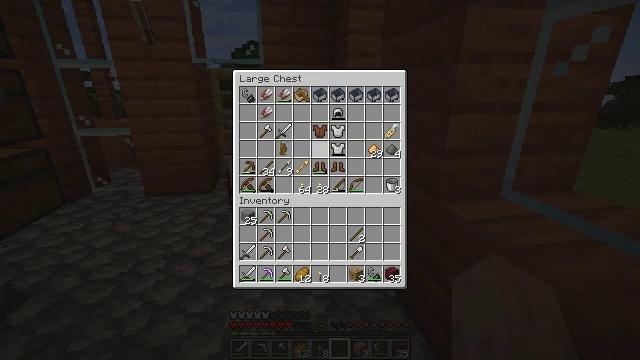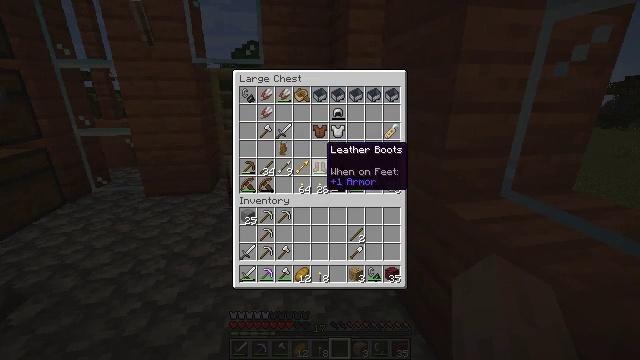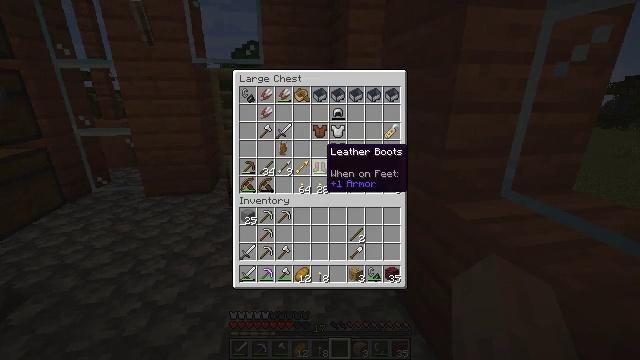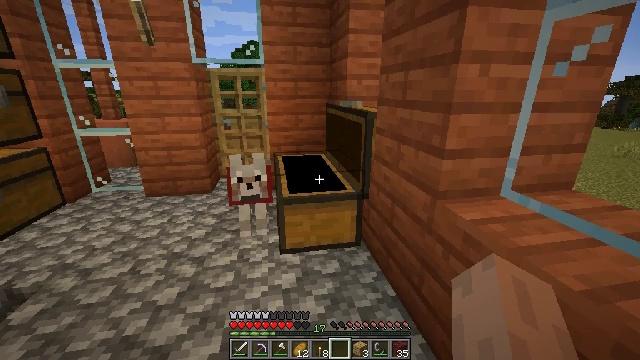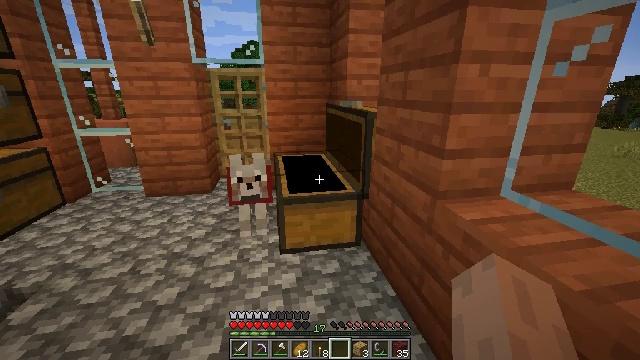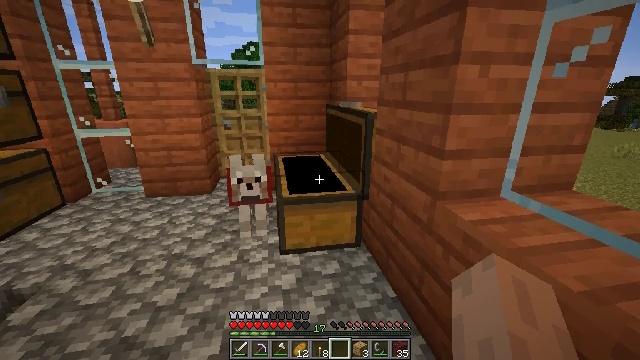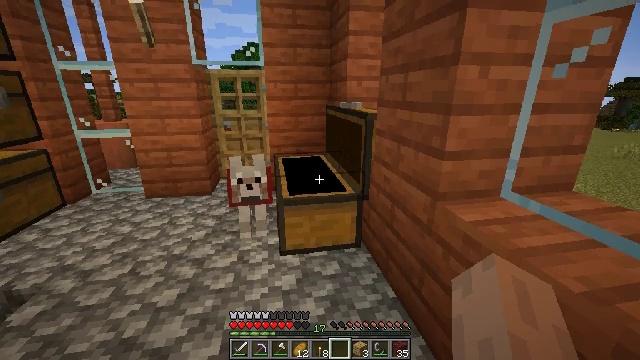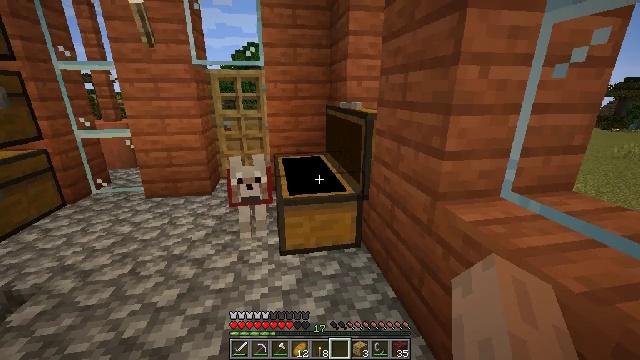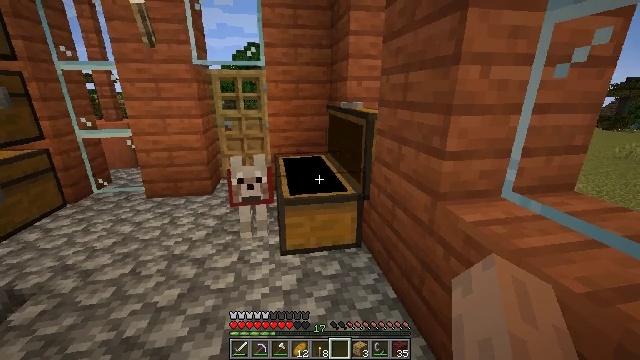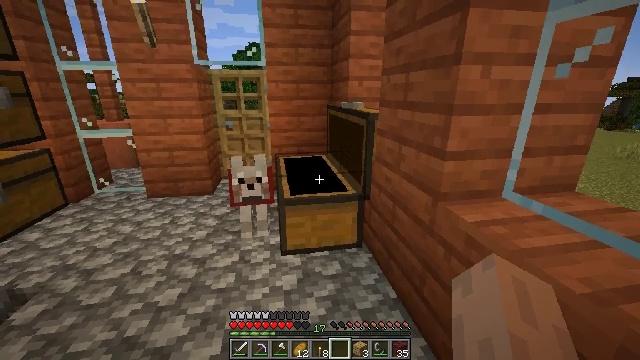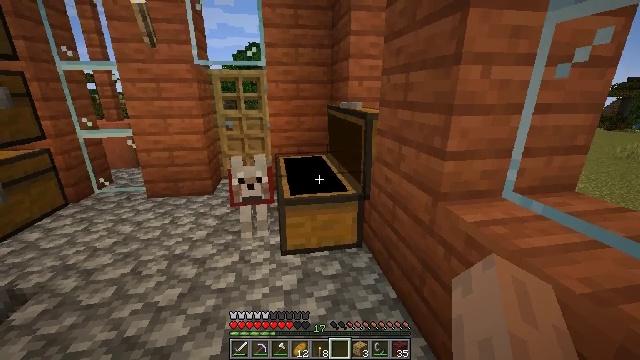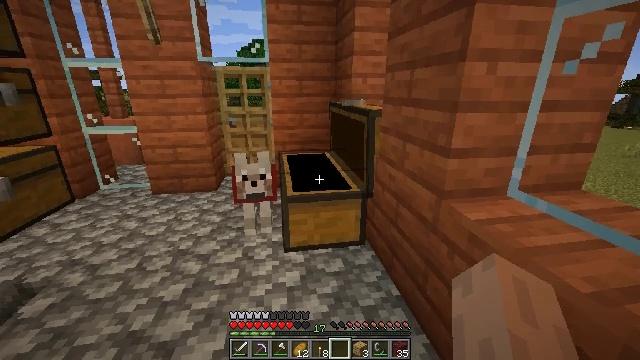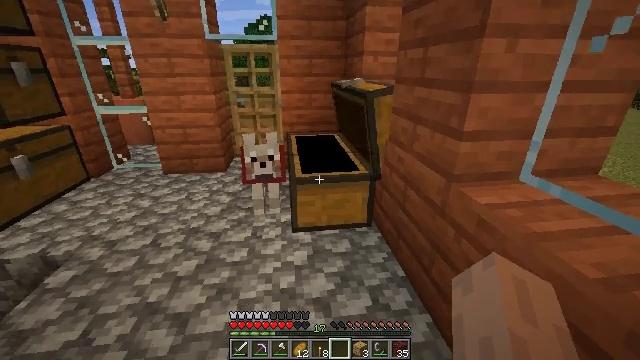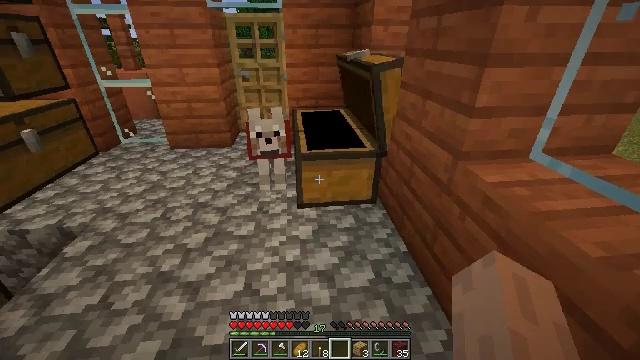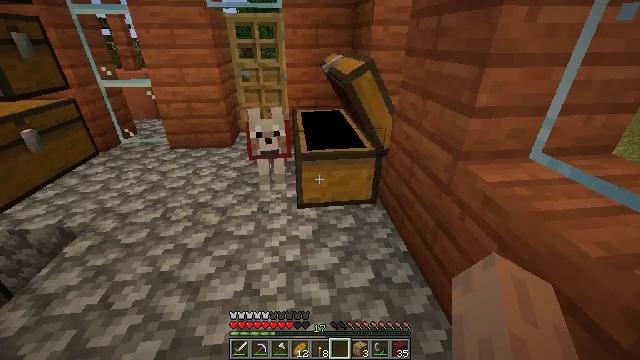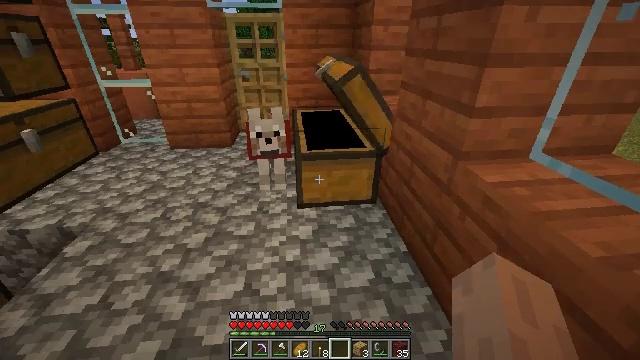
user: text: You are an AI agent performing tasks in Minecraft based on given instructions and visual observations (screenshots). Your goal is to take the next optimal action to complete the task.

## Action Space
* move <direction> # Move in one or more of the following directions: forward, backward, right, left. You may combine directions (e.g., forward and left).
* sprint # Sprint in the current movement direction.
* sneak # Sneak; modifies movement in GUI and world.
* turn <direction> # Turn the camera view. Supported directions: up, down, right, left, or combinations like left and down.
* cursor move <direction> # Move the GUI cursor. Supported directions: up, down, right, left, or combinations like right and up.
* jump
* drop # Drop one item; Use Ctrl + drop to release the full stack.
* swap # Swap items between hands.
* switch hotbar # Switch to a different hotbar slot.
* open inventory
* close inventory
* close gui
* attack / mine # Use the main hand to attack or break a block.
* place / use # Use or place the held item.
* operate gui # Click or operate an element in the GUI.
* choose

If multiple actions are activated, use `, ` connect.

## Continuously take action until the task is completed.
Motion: motion action
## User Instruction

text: Make a glowstone using four glowstone dust.
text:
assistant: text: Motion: no_op
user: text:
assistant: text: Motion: no_op
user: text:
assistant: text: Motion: no_op
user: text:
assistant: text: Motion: close gui
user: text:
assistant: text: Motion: no_op
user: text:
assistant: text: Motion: no_op
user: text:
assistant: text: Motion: no_op
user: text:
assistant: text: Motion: no_op
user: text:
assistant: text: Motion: no_op
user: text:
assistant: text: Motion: no_op
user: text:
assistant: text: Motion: no_op
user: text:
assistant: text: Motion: turn left and down
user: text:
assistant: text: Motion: turn left and down
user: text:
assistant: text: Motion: no_op
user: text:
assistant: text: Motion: no_op
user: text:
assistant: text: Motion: move forward
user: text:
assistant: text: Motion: move forward
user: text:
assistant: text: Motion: move forward
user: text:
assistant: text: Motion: move forward
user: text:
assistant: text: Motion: move forward, turn left
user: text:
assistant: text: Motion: move forward, turn left and up
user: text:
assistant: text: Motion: turn left
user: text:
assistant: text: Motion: turn left
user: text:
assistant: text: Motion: turn left and up
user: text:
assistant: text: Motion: no_op
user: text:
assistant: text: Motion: turn up
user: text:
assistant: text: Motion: turn left
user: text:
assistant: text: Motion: turn left
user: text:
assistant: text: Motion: turn left
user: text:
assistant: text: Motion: no_op